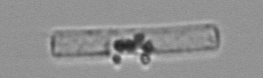
Label: Guinardia_delicatula